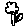
Label: flower